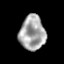
Tissue: prostate
Cell type: T cells
Senescence score: 0.2863
Nuclear area (px): 861
Mean DAPI intensity: 168.015